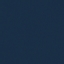
Land use / land cover: SeaLake